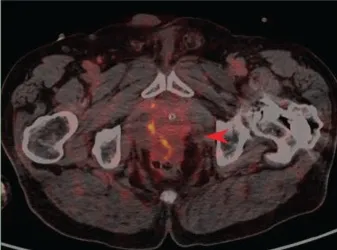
A.2022.5 Prostate MR scan: review after prostate cancer treatment to consider disease progression B.2022.5 PSMA PET suggests an irregularly enlarged prostate with heterogeneous density, uneven PSMA radioactivity distribution only slightly increased, SUVmax=4.8.
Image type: radiology (pet)